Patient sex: M
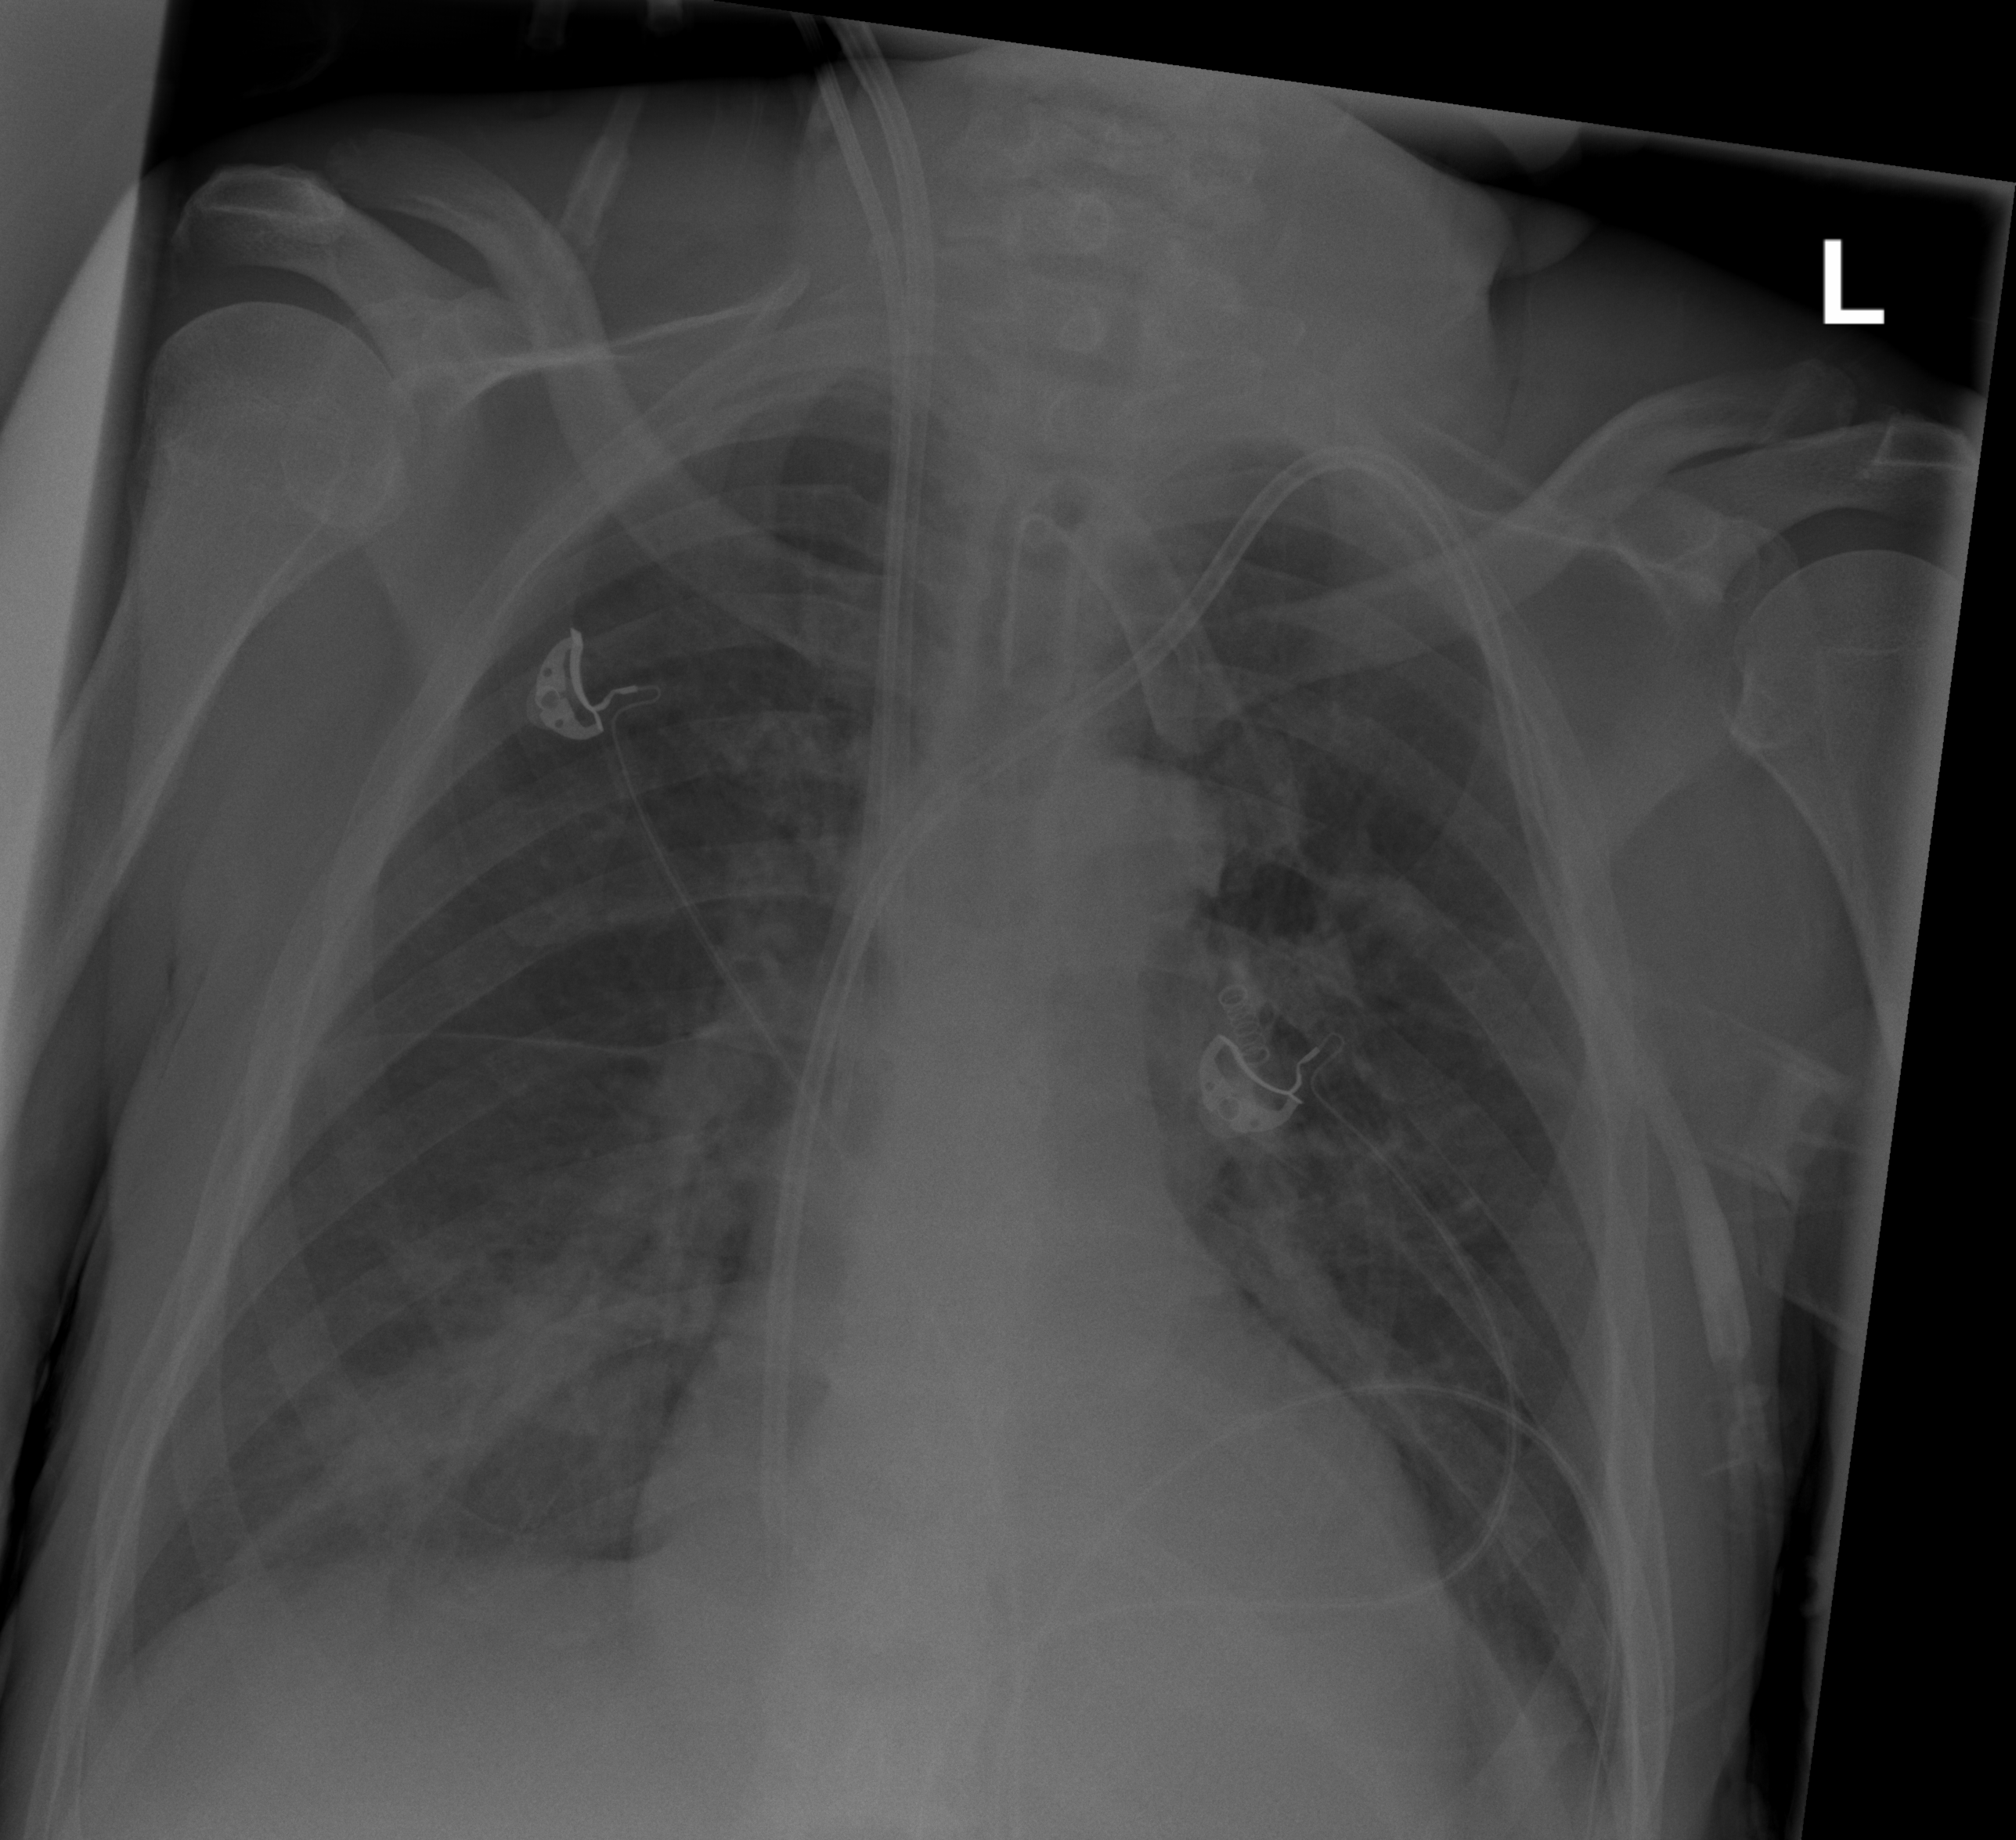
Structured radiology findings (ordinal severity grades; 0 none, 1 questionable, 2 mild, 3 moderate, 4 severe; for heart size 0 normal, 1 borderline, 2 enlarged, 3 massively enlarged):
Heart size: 0
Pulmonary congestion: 0
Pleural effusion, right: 0
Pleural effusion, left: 0
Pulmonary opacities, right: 3
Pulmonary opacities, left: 0
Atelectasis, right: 2
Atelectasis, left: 2